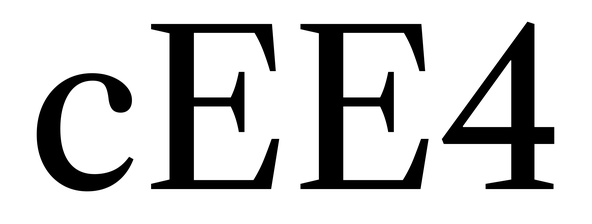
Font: LibreCaslonText_Regular